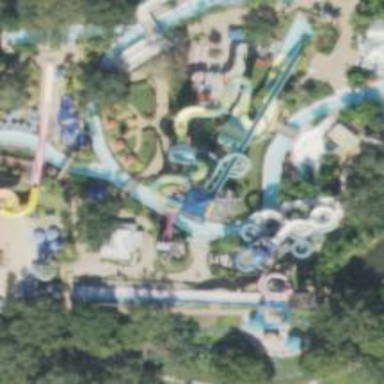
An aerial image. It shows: Water slide attraction.